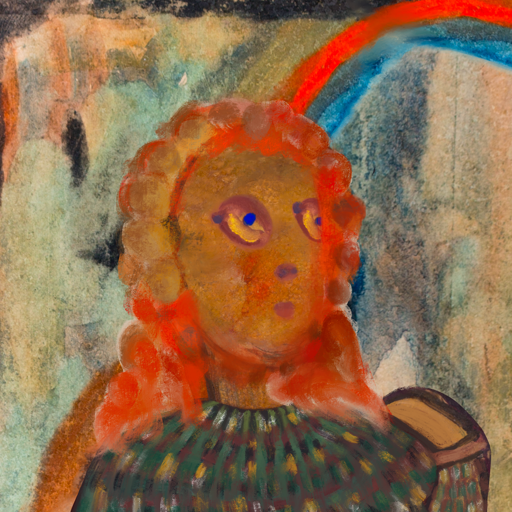
Background: Childish, Head And Neck Side: Pipe, Face Side: Mother_And_Son_Son, Bust: After_Raid, Hair Side: Rupkatha, Head Accessory: Blank, Second Necklace: Blank, Necklace: Blank, Baby: Blank